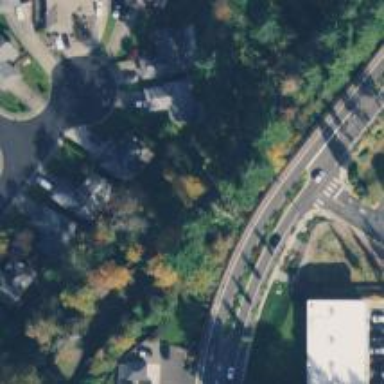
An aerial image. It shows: Tertiary road with sidewalk on the left.